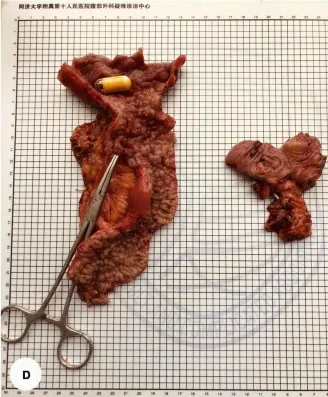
CD complicated by small intestinal obstruction with capsule endoscopic incarceration (Case 1). (C,D) The specimen of surgery: the yellow cylinder is capsule endoscope; vascular clamp showing internal fistula.
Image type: medical_photograph (other_medical_photograph)